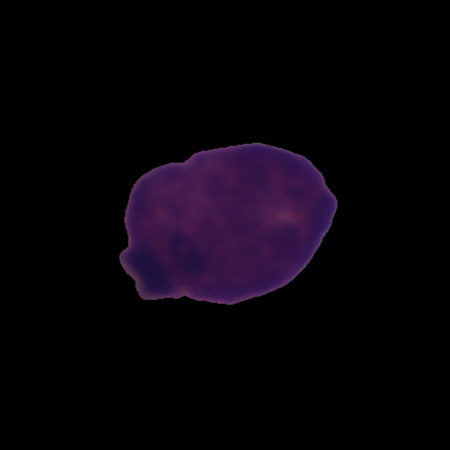
Label: cancer